Field crop: maize
Growth stage: 1
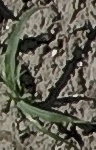
Species: sorghum